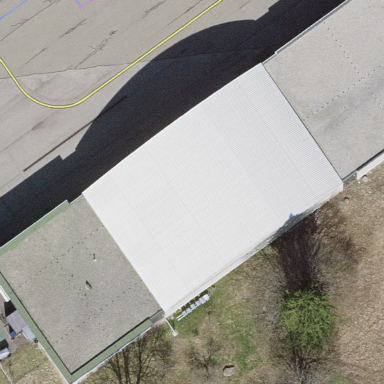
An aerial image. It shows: Hangar.